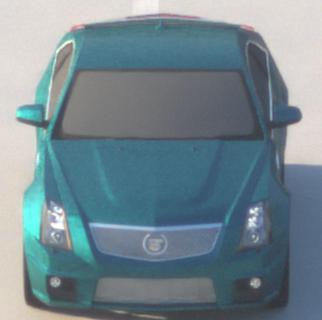
Make: Cadillac
Model: CTS-V
Detailed model: CTS-V (II) Limousine
Model produced from: 2008/11
Model produced until: 2010/12
Doors: 4
Color: blue
Road condition: dry road
Daytime: sunrise or sunset
Contrast: medium contrast